Field crop: tomato
Growth stage: 1
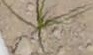
Species: cyperus